Field crop: maize
Growth stage: 2
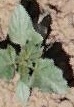
Species: datura